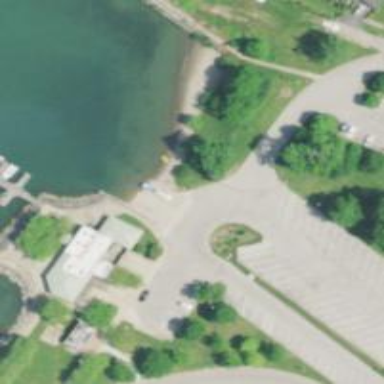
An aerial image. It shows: Slipway on leisure land.